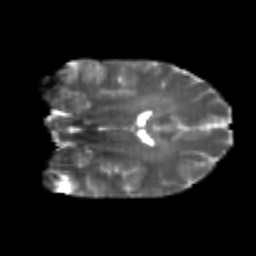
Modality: T2w
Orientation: coronal
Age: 26
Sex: female
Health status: healthy
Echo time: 0.074 s